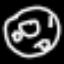
Label: donut